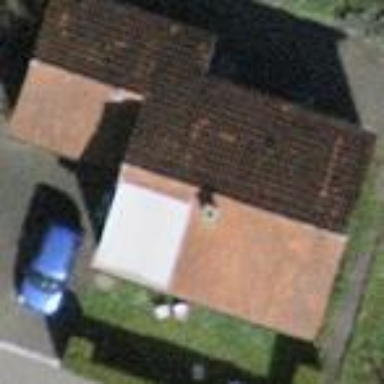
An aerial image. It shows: Building with flat roof.